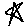
Label: star